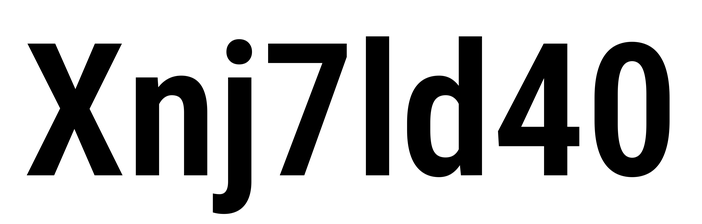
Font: Roboto_Condensed_SemiBold